Question: I am setting up a confirmation email script for our customers to receive an email when they complete the online form. I uploaded my script and tested but I received an email with just the raw HTML. I have been looking at some tutorials trying to do this as well. I validated my HTML and I passed all the tests. Is there something that I have to include in my PHP for my body string to be interpreted as HTML?
Here is my script
'''
<?php
//Script for sending a confirmation email
$body = "<!DOCTYPE html PUBLIC "-//W3C//DTD XHTML 1.0 Transitional//EN" "http://www.w3.org/TR/xhtml1/DTD/xhtml1-transitional.dtd">
<html xmlns="http://www.w3.org/1999/xhtml">
<head>
<meta http-equiv="Content-Type" content="text/html; charset=UTF-8" />
<title>Demystifying Email Design</title>
<meta name="viewport" content="width=device-width, initial-scale=1.0"/>
</head>
<body style="margin: 0; padding: 0; background-color: #ecf0f1;">
<table cellpadding="0" cellspacing="0" width="60%" align="center" style="border: 1px solid #bdc3c7;">
<tr bgcolor="#3498db">
<td align="center">
<img alt="Logo" src="http://www.****.com/logo-lg.jpg" style="width: 50%; height: auto; padding-top: 5%; padding-bottom: 5%;" />
</td>
</tr>
<tr bgcolor="#ffffff" align="center">
<td>
<h3 style="padding-top: 5%; padding-bottom: 5%;">Worldwide innovator in flexible liquid packaging</h3>
</td>
</tr>
<tr align="center" bgcolor="#ffffff">
<td>
<h4 style="padding-top: 5%; padding-bottom: 5%;">Thank you for contacting customer service. We've received your sample request; one of our team members will be in contact with you in the very near future. Thanks again for your time and interest.</h4>
</td>
</tr>
</table>
</body>
</html>";
$to = "*******@****.com";
$subject = "Thanks for Reaching out";
if (mail($to,$subject,$body)){
echo "Mail was sent";
} else{
echo "Failed";
}
'''
This is the email I received

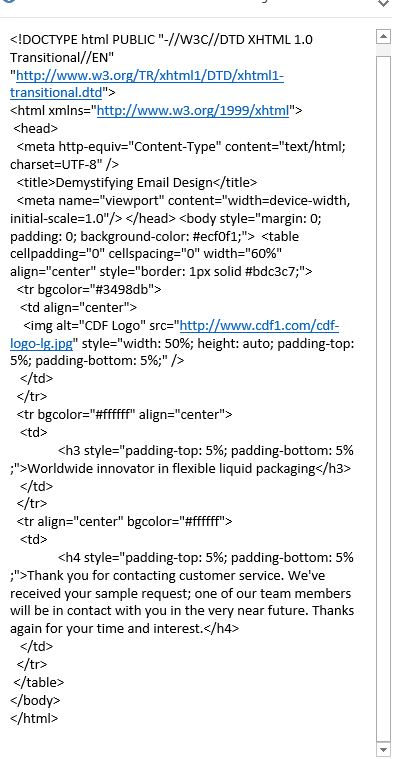
Answer: You need to also set a header indicating this is HTML, e.g.
'''
// Always set content-type when sending HTML email
$headers = "MIME-Version: 1.0" . "
";
$headers .= "Content-type:text/html;charset=UTF-8" . "
";
// More headers
$headers .= 'From: <webmaster@example.com>' . "
";
$headers .= 'Cc: myboss@example.com' . "
";
mail($to, $subject, $message, $headers);
'''
<URL>.